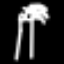
Label: palm tree